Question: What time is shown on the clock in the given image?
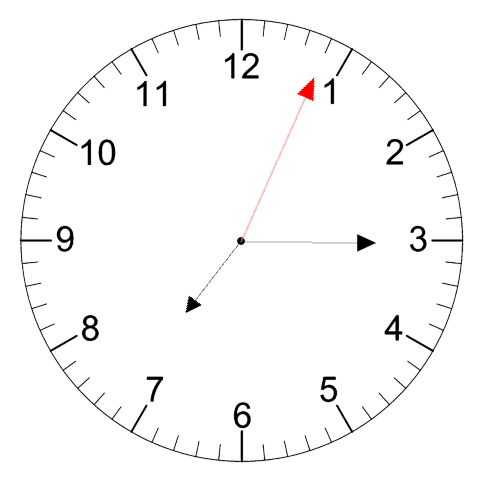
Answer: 07:15:04